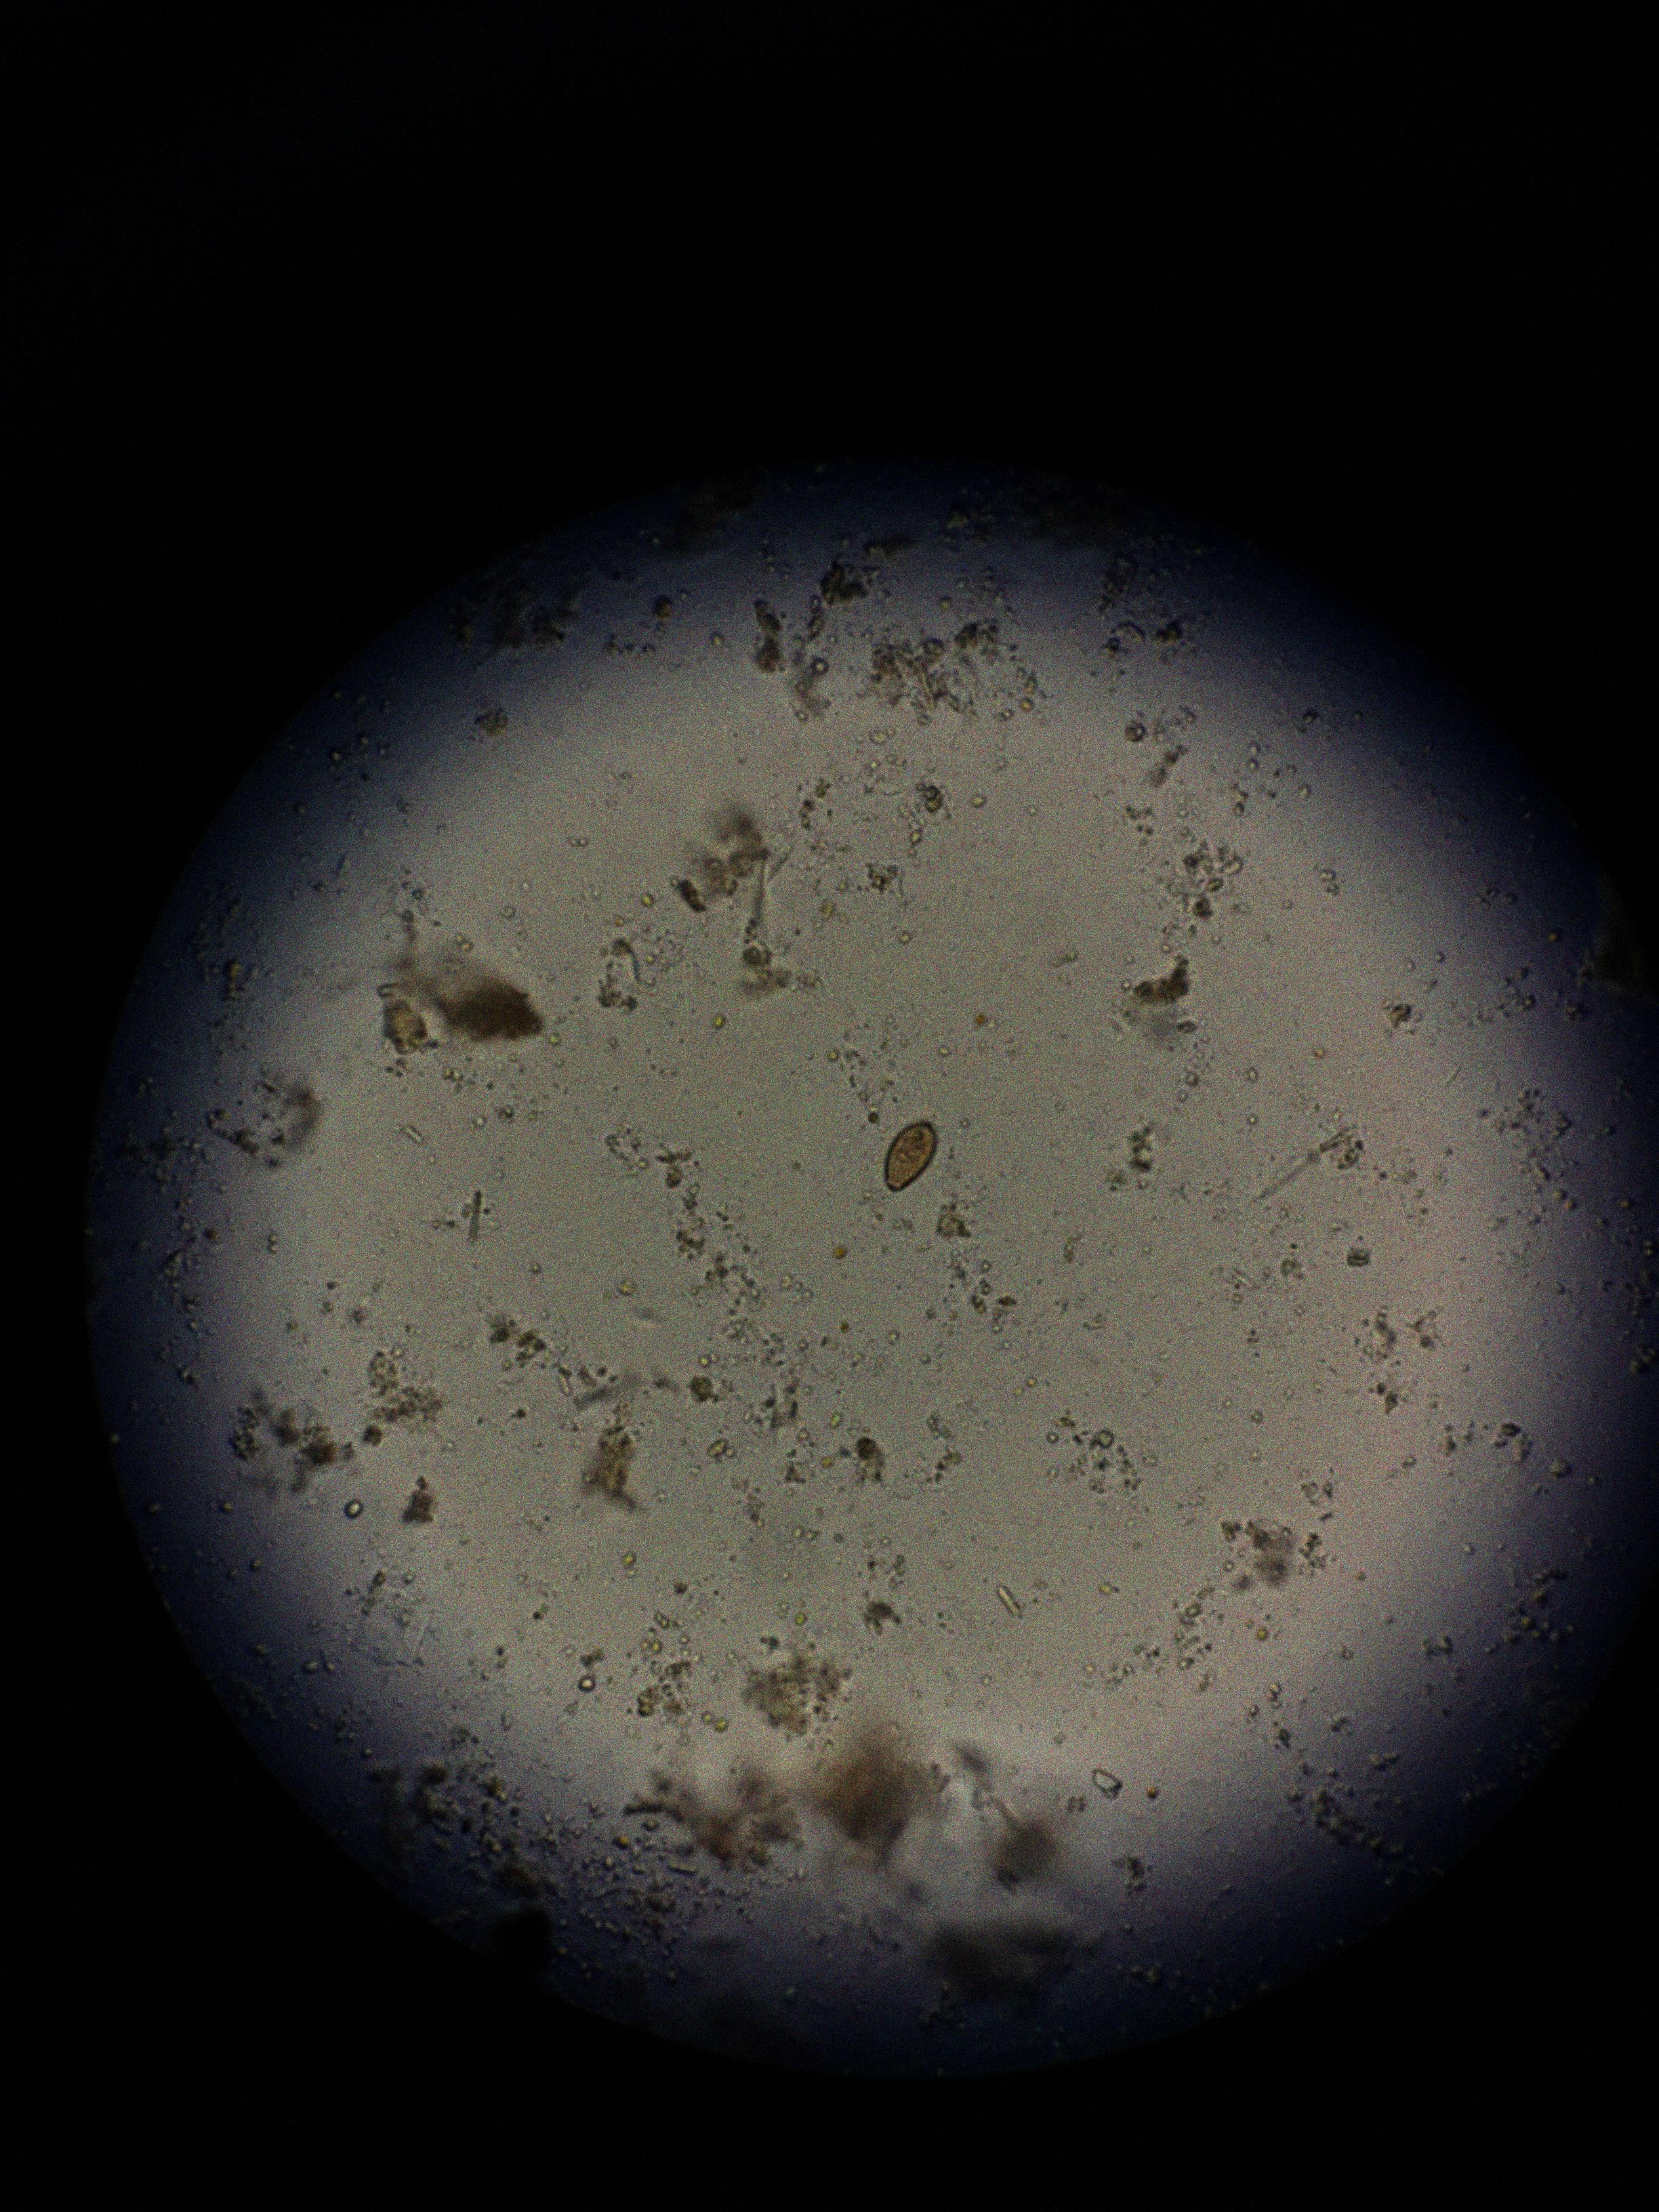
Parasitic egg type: Opisthorchis viverrine